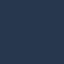
Land use / land cover: SeaLake